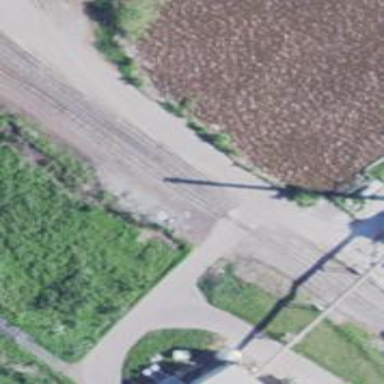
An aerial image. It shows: Level crossing along the railway.